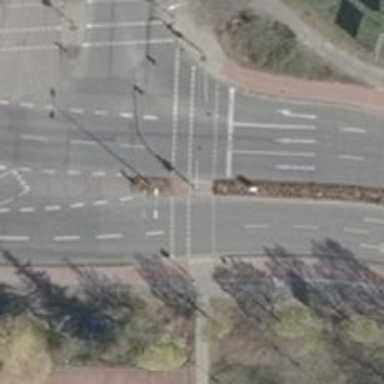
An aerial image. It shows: Asphalt path with crossing.